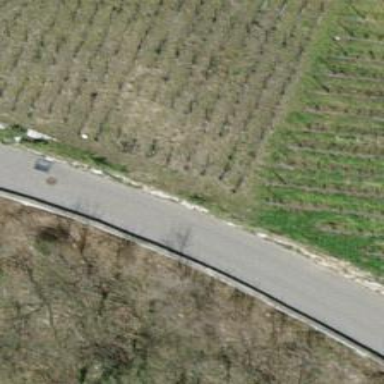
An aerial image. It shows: Retaining wall.